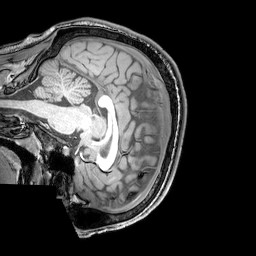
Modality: T1w
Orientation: sagittal
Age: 21
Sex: male
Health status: healthy
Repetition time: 0.081 s
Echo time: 0.037 s